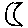
Label: moon